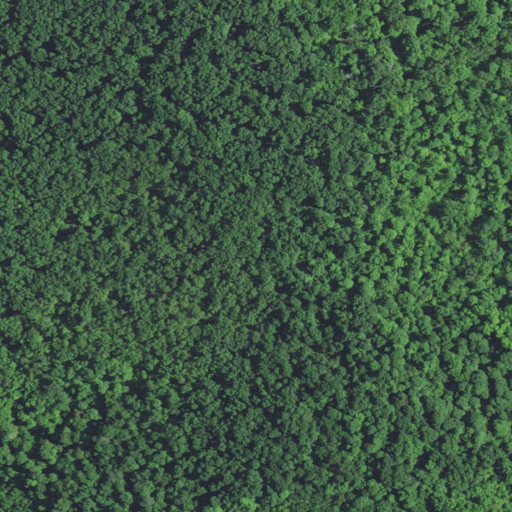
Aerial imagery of mountain in Kentucky named Black Jack Knob containing only deciduous forest